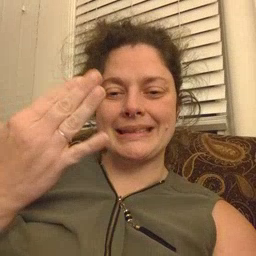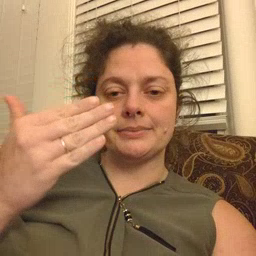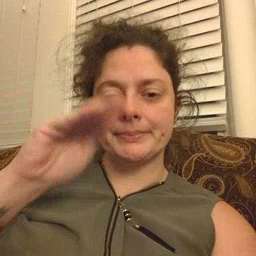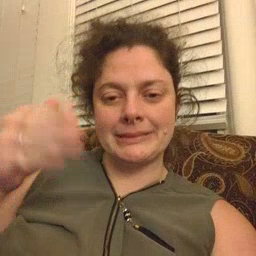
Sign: mitten